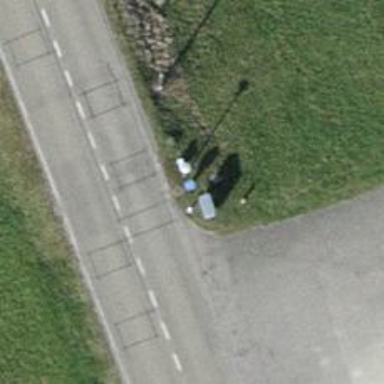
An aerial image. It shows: Traffic monitoring system is in place.